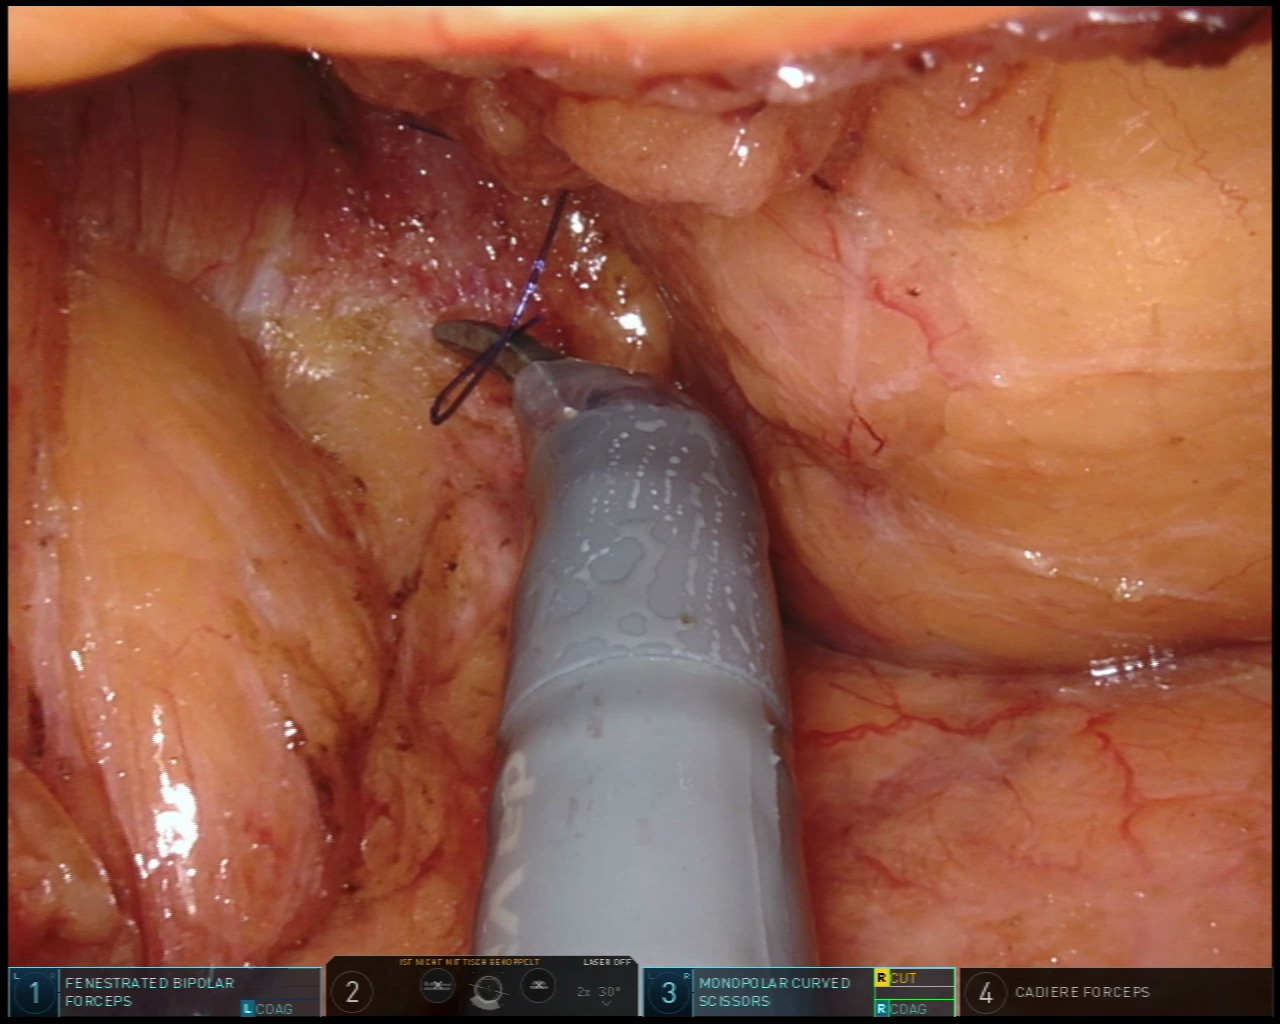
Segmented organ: pancreas
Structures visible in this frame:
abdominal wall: no
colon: no
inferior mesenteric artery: no
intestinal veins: no
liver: no
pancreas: yes
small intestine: no
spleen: no
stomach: no
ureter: no
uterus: no
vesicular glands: no